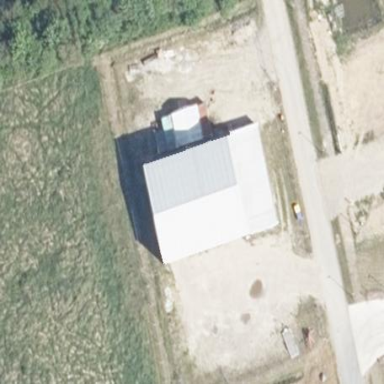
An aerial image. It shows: Commercial building with gabled roof.